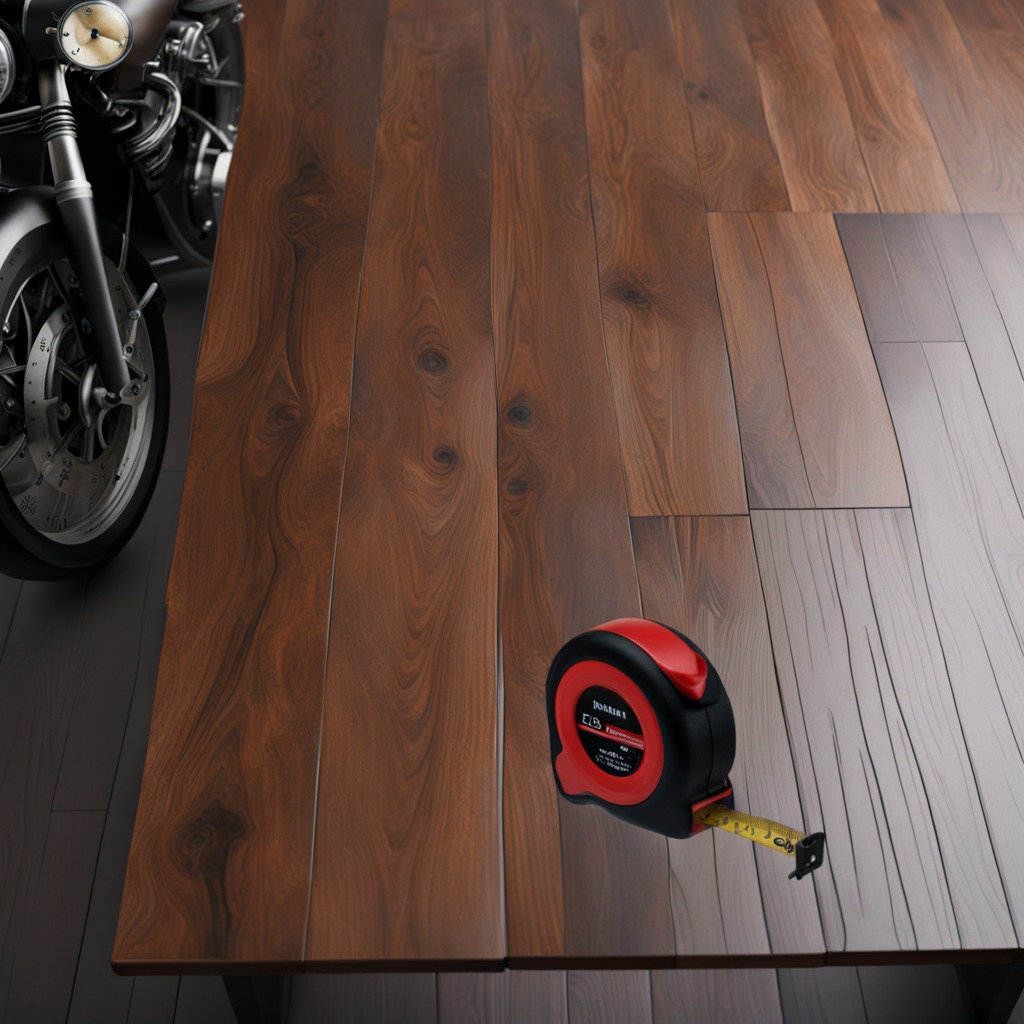
A measuring tape is lying on an oil-spilled wooden table in a vintage motorcycle garage.